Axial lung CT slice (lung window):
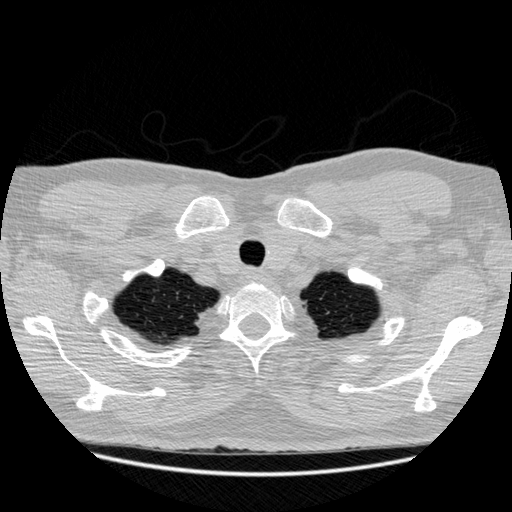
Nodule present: no